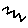
Label: zigzag